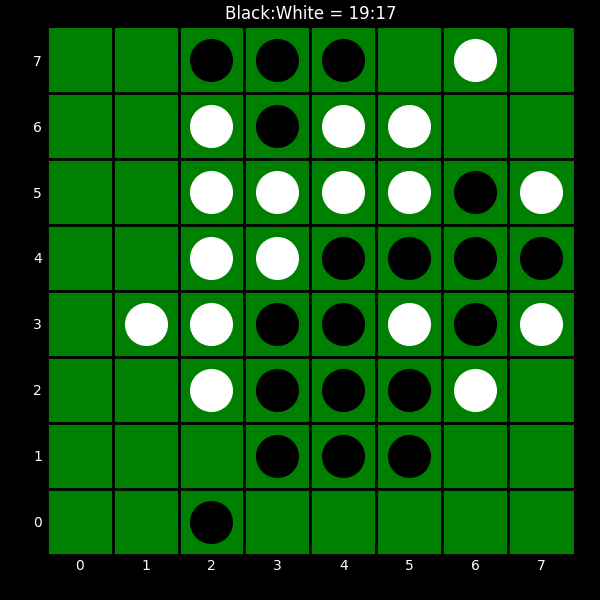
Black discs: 19
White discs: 17